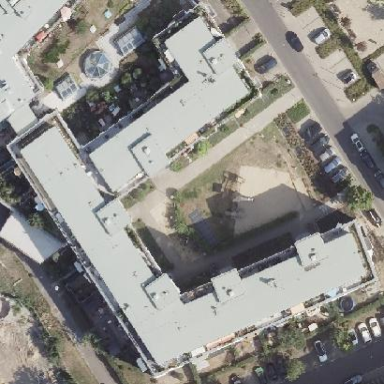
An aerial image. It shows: Part of building.